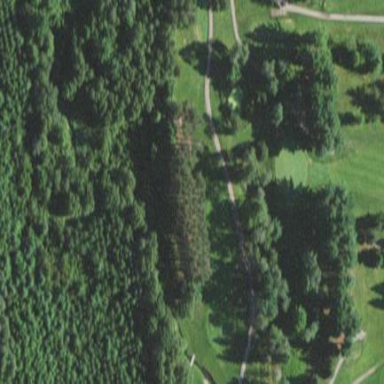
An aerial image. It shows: Area of rough grass used for golf.